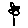
Label: flower